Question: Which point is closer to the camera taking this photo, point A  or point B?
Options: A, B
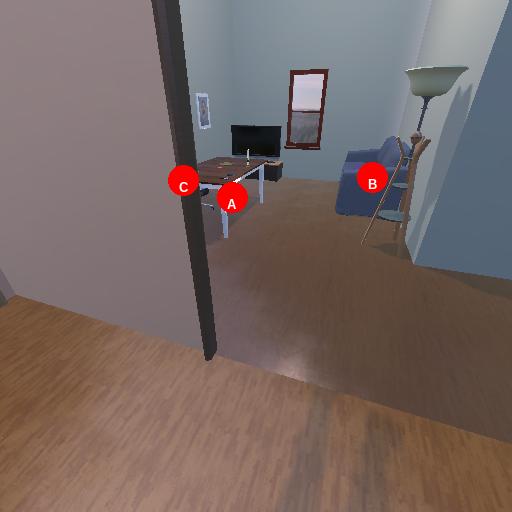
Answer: A